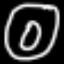
Label: donut